Question: I round the corner of my view using :
'''
self.instructionView.layer.borderColor = [UIColor orangeColor].CGColor;
self.instructionView.layer.borderWidth = .5;
self.instructionView.layer.cornerRadius = 5;
'''
and What I am getting is the corner is rounded but the corner does not look so great. Please look at the pic for your info

How can i do or are there other ways to fix this issue.
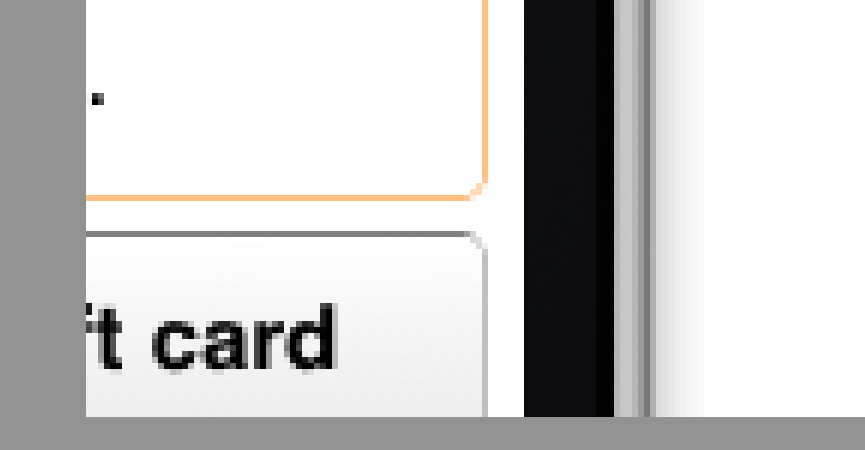
Answer: The problem you are facing is the 1/2 pixel problem.
There's no way to draw 1/2 pixel, so Core Graphics will use anti-aliasing and to fake it and that's the effect you are seeing on the screen.
Consider increasing the border size (or buy a Retina device as H2CO3 suggested in the comments :P )